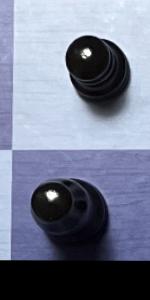
Label: Bishop_Black